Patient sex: M
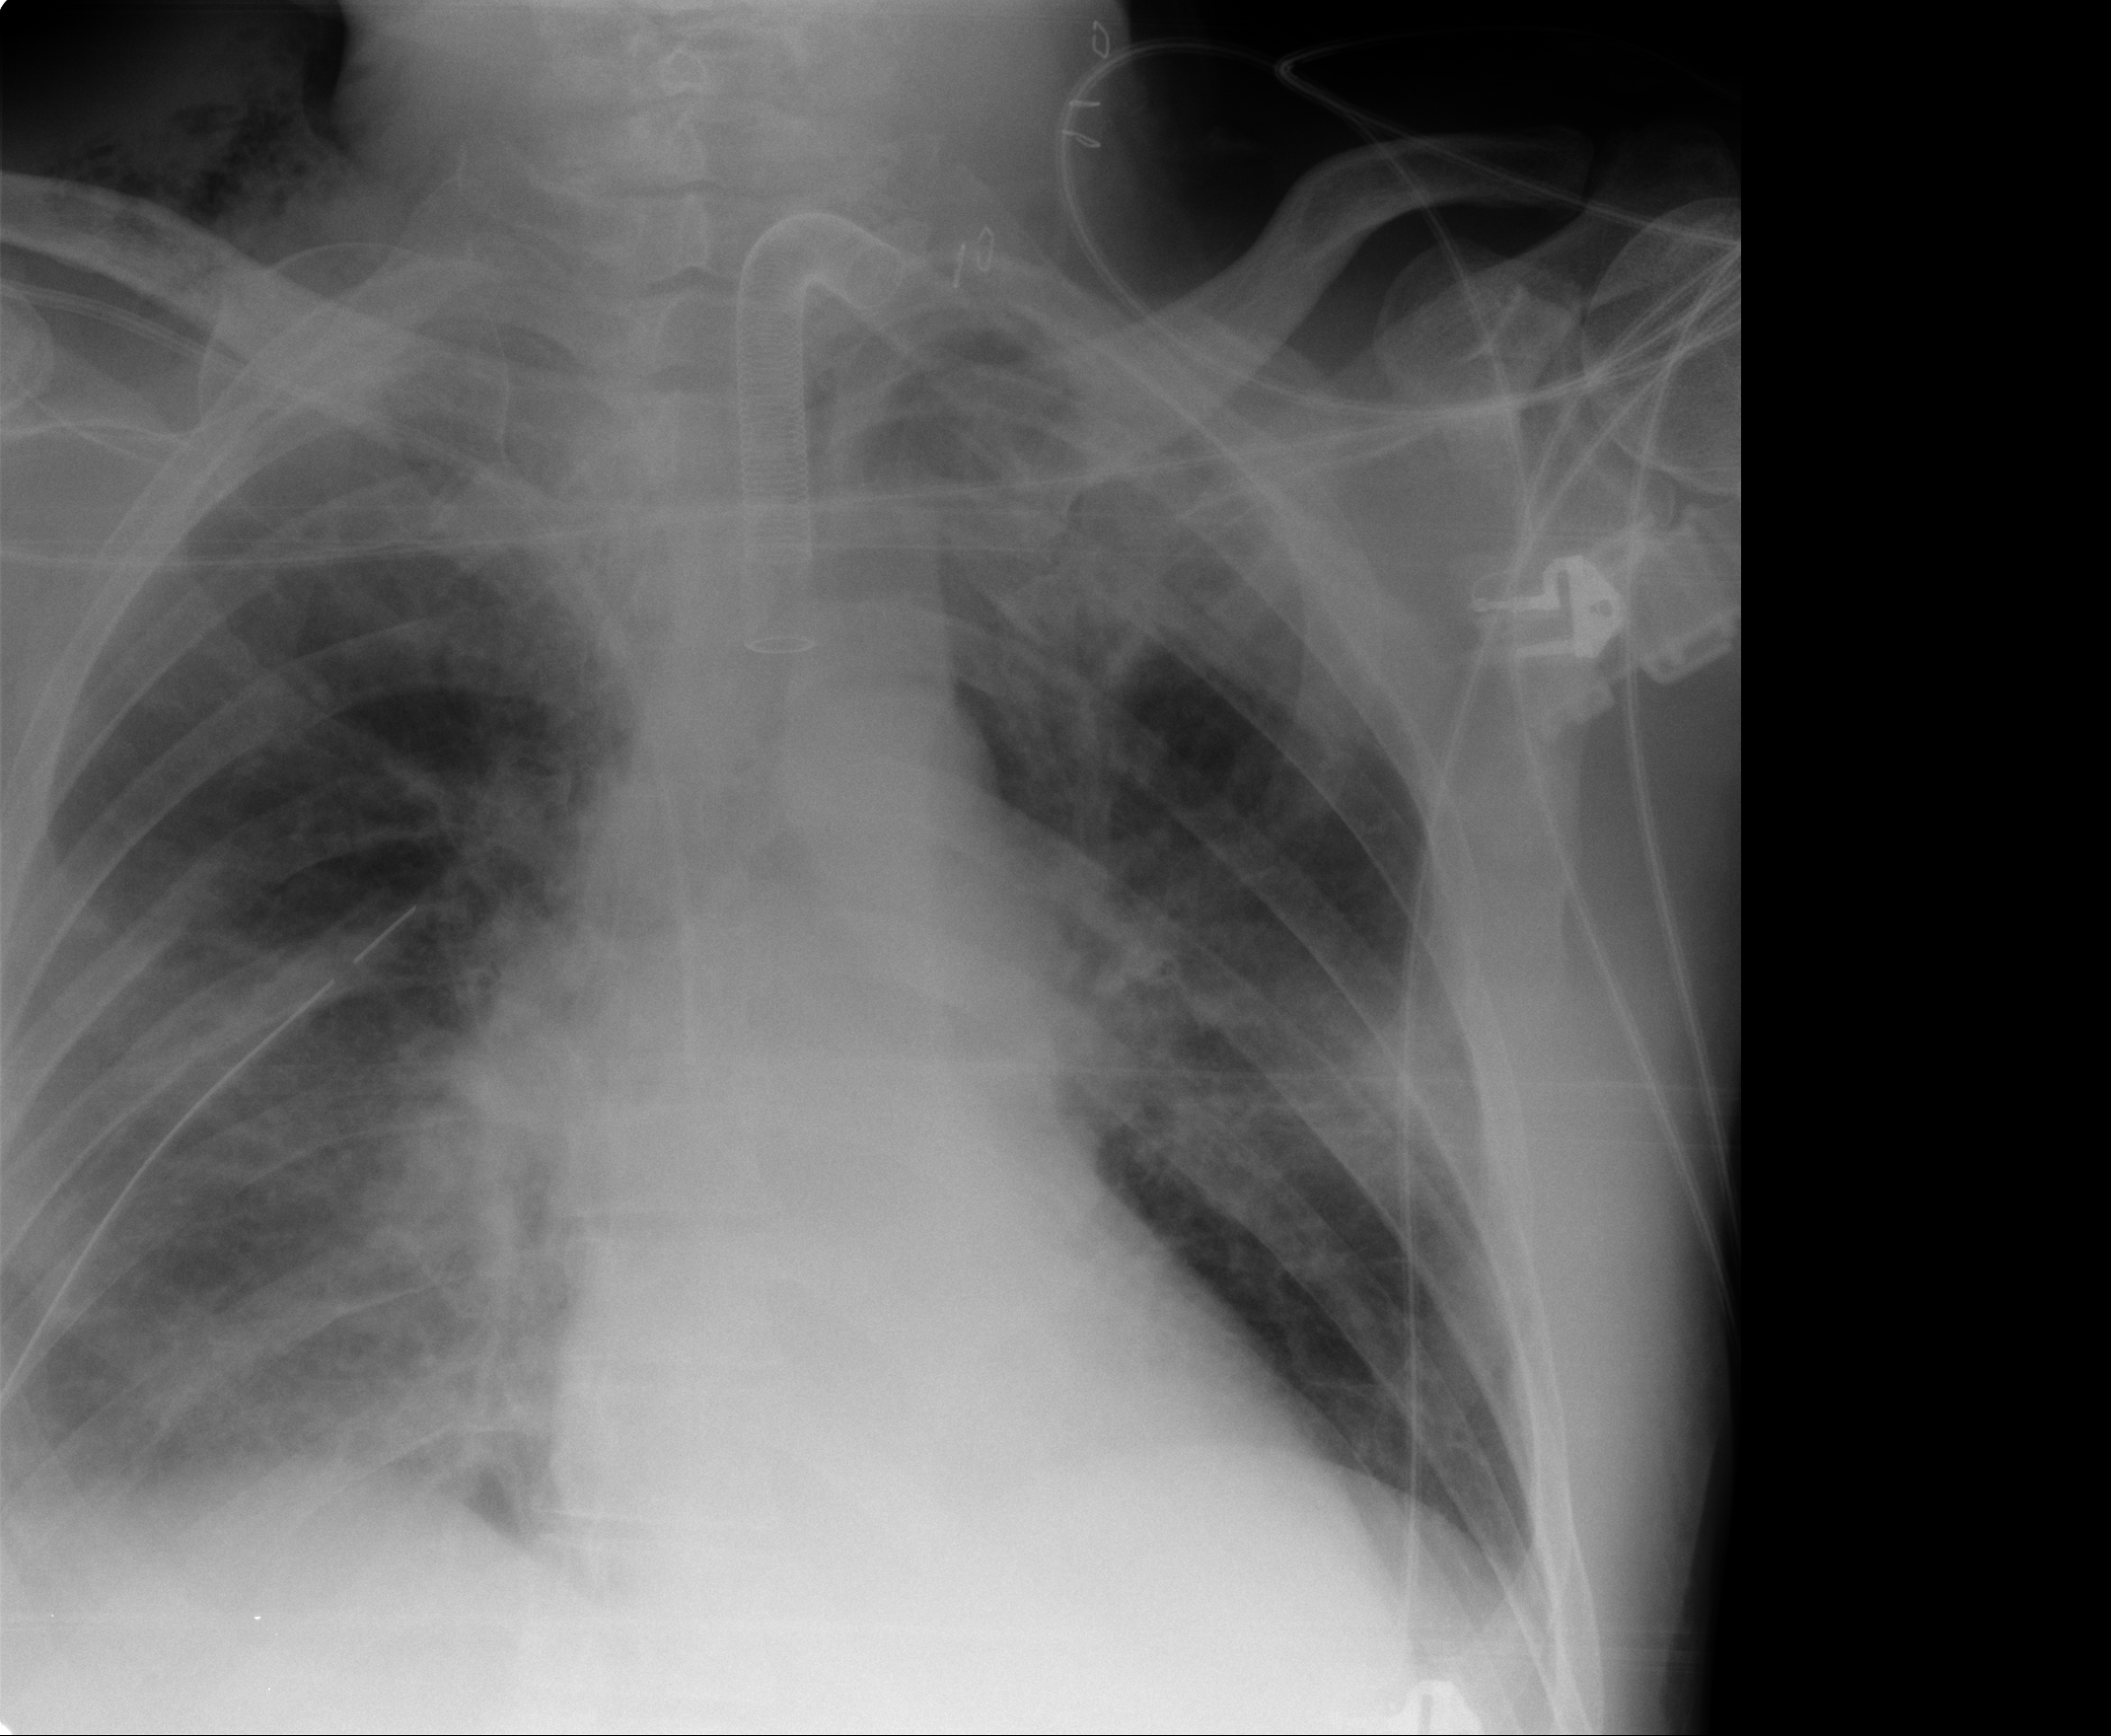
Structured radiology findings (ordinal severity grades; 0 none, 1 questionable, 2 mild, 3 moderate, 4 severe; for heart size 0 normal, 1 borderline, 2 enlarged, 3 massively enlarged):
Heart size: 0
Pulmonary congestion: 0
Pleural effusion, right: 2
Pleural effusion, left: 0
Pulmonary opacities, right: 0
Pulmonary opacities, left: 0
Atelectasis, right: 2
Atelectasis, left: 1